Field crop: maize
Growth stage: 2
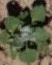
Species: chenopodium